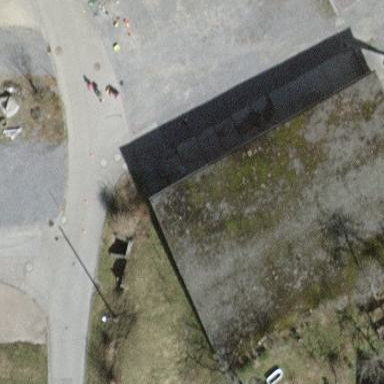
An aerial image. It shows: Group of garages.